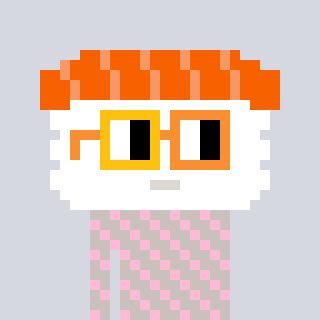
a pixel art character with square yellow and orange glasses, a nigiri-shaped head and a foggrey-colored body on a cool background